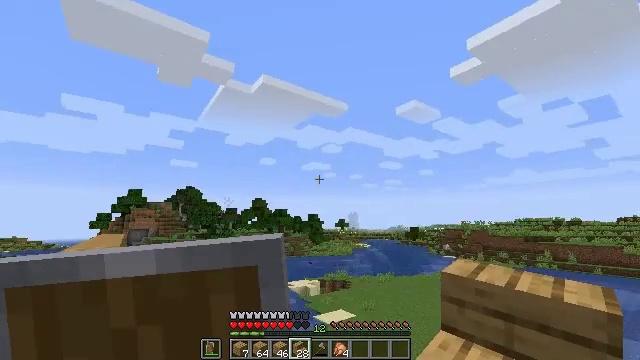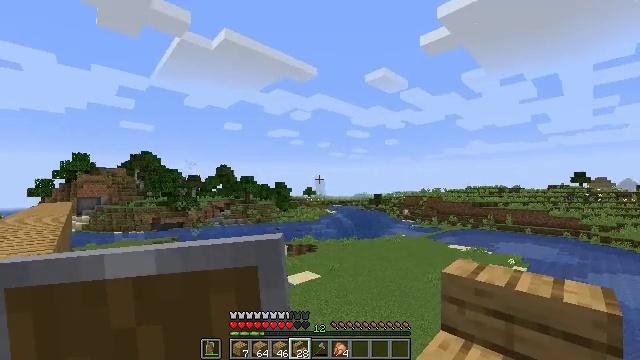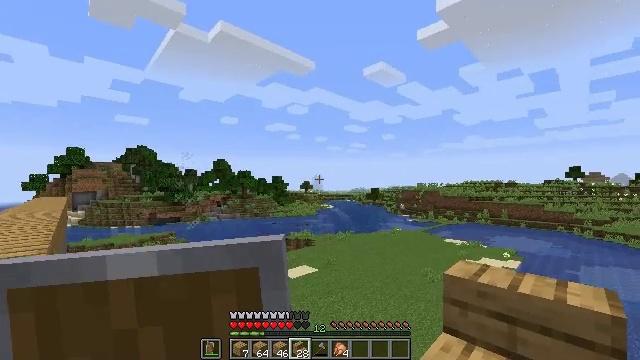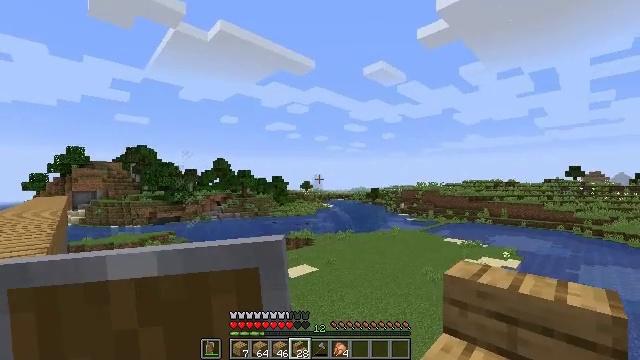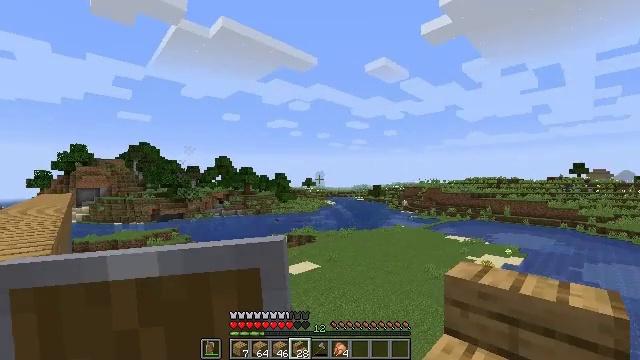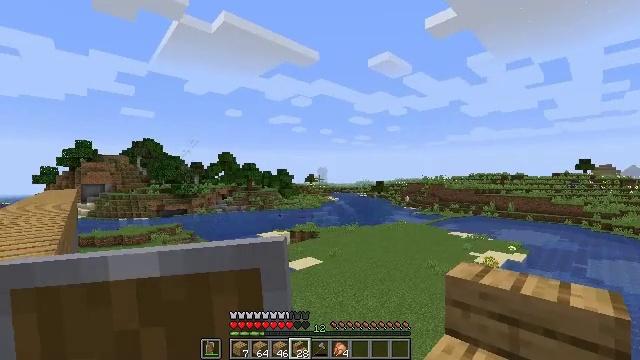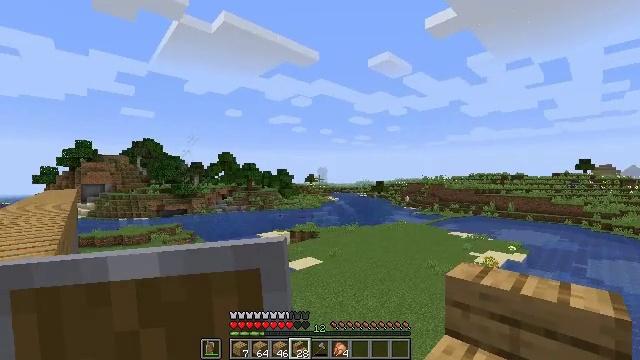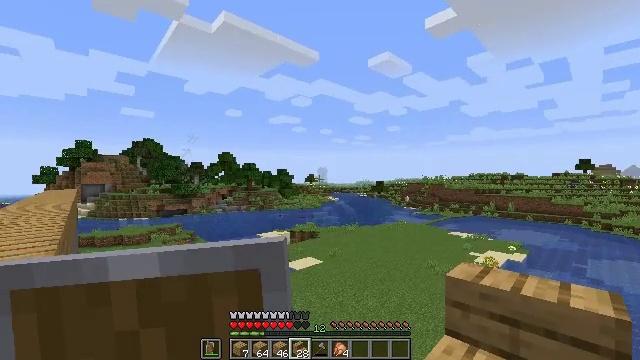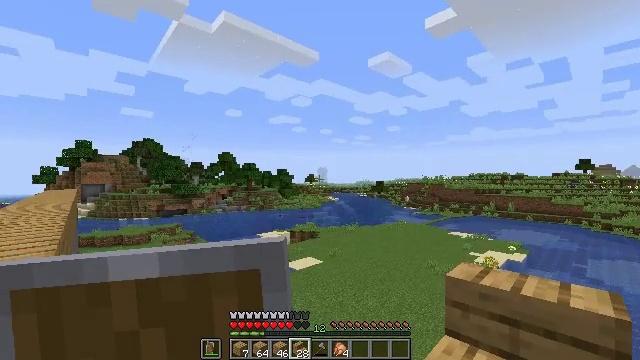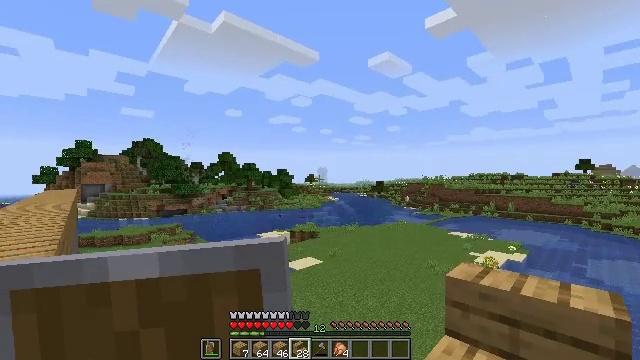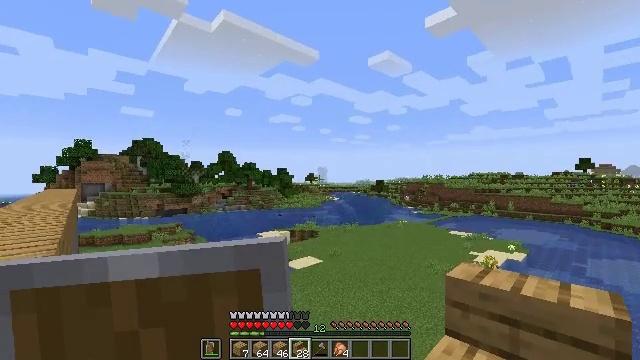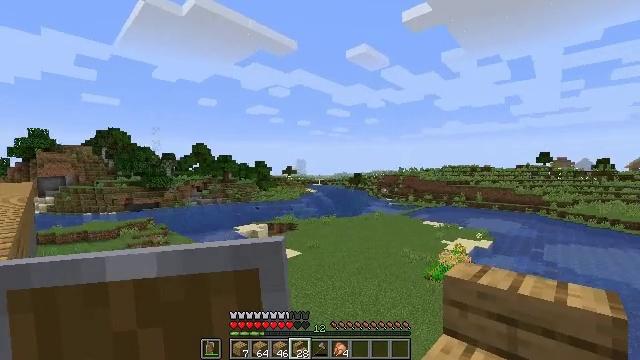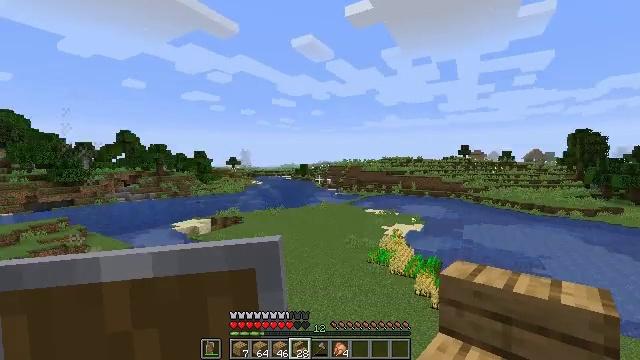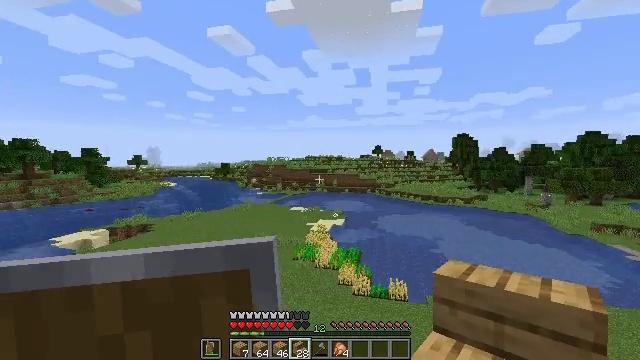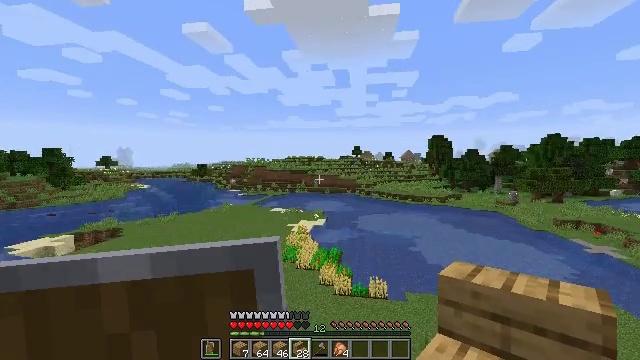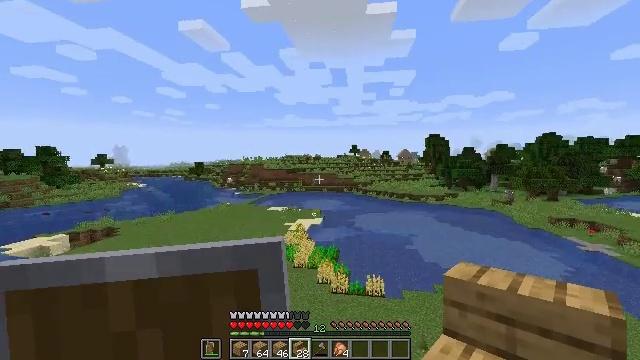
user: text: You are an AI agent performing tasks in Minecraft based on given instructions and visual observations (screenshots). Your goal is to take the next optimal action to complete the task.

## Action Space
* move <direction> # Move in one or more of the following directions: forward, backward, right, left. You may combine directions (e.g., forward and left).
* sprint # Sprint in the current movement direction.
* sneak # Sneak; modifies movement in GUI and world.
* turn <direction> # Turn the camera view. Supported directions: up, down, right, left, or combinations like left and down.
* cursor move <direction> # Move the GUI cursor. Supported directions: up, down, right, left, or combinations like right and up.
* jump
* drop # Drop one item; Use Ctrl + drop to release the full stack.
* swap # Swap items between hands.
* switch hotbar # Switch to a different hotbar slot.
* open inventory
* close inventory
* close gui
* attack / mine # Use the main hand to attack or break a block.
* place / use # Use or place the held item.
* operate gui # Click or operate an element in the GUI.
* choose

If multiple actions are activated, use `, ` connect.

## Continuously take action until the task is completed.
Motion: motion action
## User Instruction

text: Kill flying mobs.
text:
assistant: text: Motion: turn right and down
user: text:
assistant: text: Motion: turn down
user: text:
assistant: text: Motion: no_op
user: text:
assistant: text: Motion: no_op
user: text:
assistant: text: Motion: no_op
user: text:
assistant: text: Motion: no_op
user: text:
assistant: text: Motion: no_op
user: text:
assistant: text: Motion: no_op
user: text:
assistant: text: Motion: no_op
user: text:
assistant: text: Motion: no_op
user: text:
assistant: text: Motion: turn right and down
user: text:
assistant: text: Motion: turn right and down
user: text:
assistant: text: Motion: turn right
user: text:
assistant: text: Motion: turn right
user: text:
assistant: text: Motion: no_op
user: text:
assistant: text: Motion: turn right
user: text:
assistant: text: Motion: turn right and down
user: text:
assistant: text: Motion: turn right
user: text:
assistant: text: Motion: turn right
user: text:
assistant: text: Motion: turn right
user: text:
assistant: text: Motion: turn right
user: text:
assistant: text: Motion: turn right
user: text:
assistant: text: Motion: turn right
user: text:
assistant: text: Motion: turn right and up
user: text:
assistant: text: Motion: turn right
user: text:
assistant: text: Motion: no_op
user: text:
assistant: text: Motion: no_op
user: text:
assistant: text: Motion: no_op
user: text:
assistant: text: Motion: no_op
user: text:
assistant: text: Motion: no_op